Interaction volume radius: 10 \u00c5
Interaction volume height: 35 \u00c5
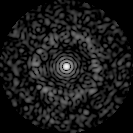
Disorder parameter: 0.8197